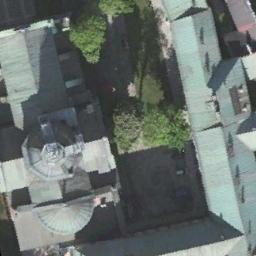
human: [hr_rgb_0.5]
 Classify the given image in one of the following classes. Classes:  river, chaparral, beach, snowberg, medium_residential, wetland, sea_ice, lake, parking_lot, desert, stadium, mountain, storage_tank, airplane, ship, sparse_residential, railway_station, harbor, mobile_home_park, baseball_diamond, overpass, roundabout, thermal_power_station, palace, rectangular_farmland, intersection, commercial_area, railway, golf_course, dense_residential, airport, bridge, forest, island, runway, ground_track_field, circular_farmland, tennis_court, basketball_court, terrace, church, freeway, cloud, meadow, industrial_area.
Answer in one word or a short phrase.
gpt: church